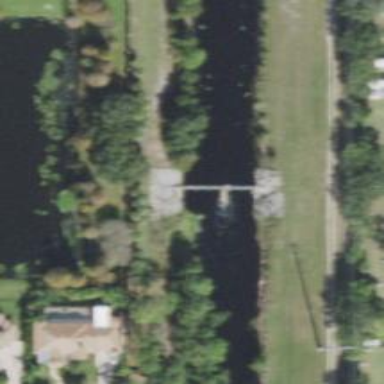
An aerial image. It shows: Weir along the waterway.